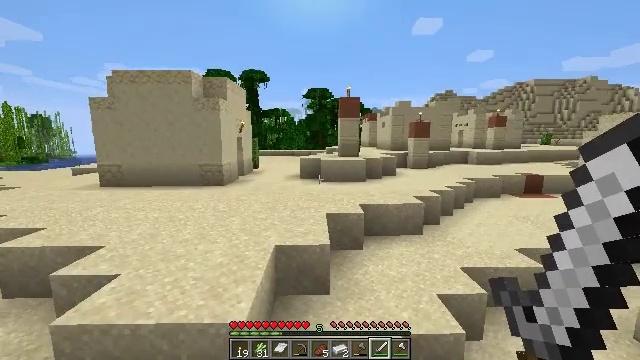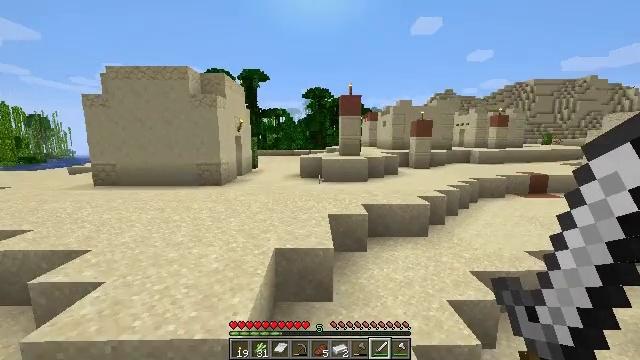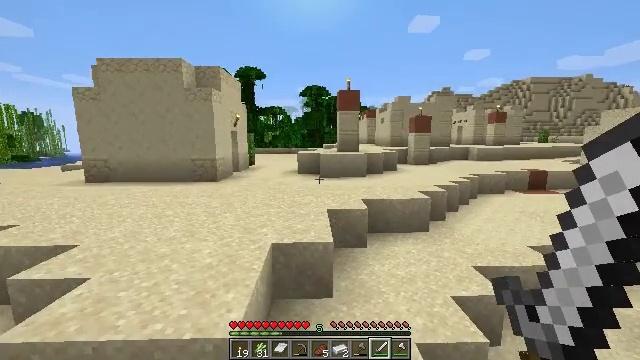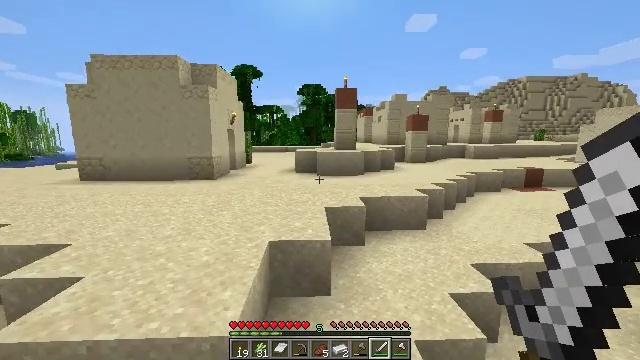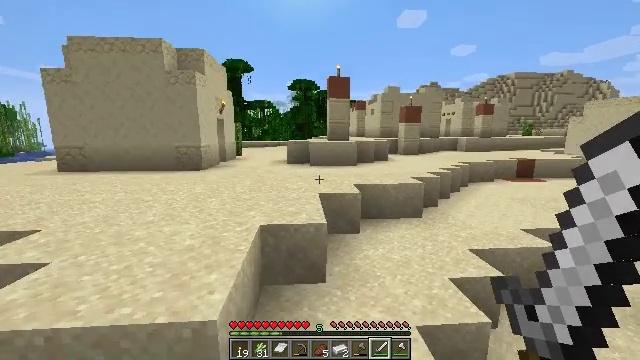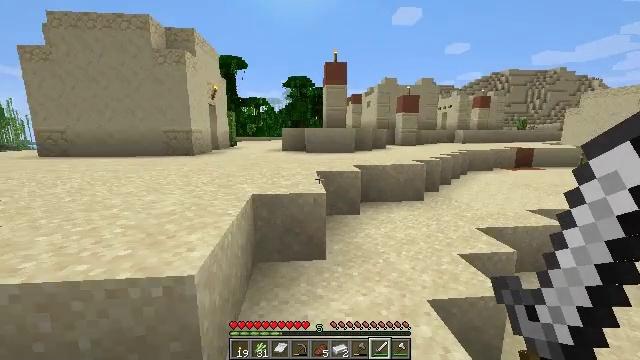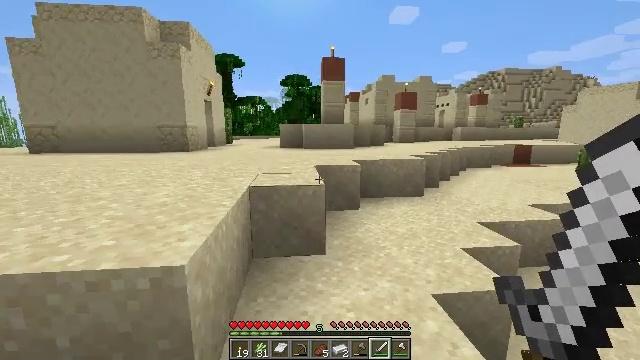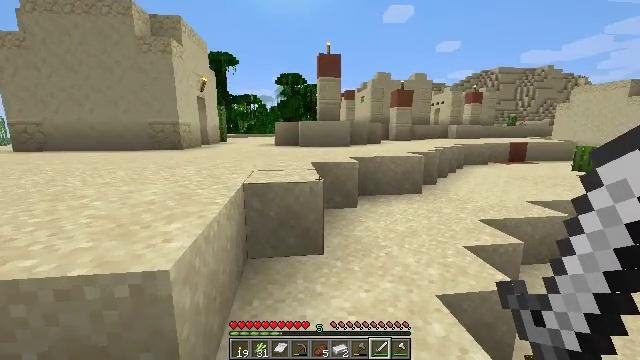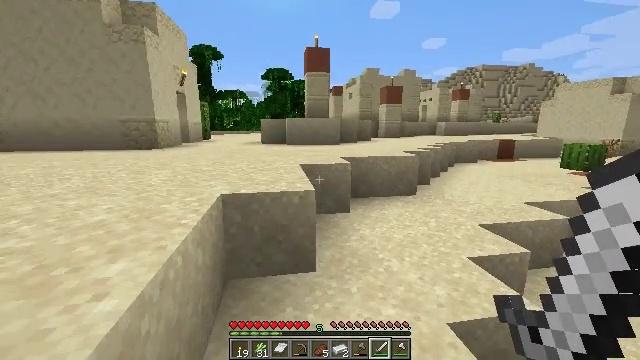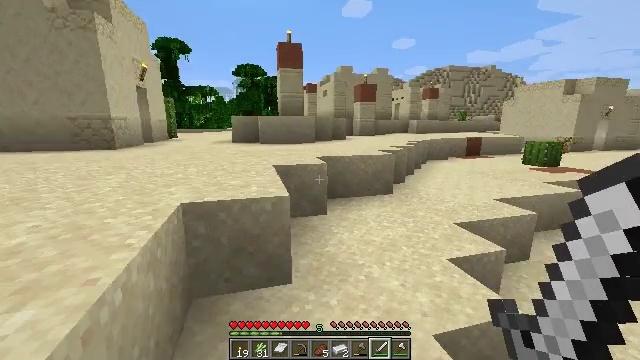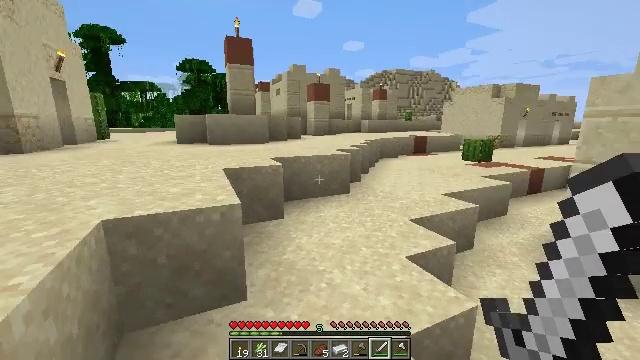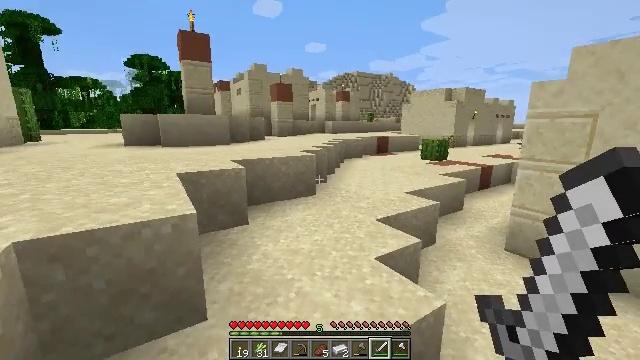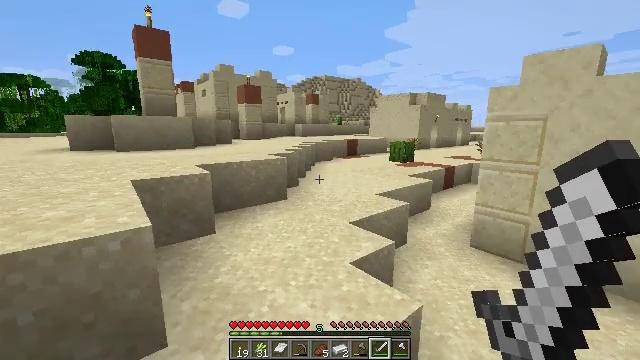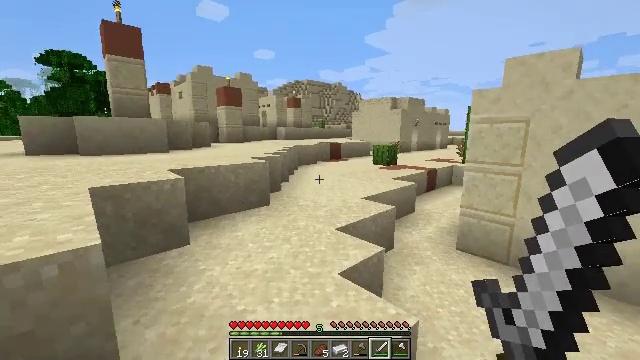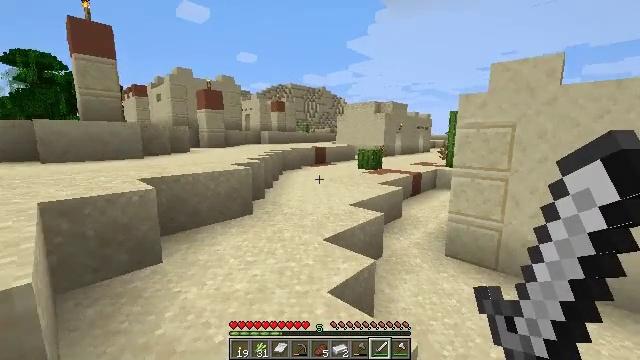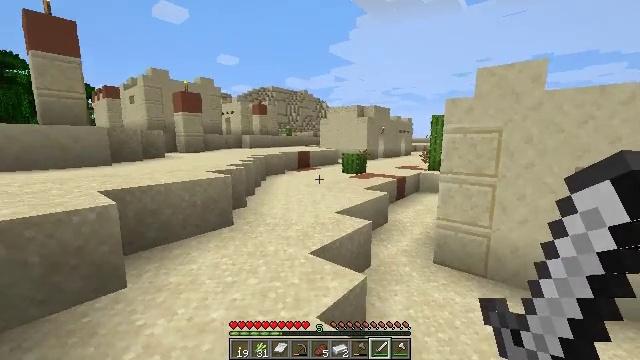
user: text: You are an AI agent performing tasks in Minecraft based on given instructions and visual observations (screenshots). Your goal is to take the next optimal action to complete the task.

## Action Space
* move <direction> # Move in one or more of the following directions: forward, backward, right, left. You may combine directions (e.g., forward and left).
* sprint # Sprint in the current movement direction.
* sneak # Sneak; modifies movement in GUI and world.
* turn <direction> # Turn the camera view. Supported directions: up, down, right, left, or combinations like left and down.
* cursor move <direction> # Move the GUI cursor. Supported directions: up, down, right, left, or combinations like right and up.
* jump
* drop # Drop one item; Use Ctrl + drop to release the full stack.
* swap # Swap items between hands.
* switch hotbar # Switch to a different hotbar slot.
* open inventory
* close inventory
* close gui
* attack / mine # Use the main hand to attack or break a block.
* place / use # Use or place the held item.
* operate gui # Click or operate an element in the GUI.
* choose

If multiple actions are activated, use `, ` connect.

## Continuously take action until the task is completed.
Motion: motion action
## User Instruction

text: Gather the smooth sandstone slab.
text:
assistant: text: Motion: move forward
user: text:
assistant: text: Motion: move forward
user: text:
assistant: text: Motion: move forward
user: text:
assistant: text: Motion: move forward, turn right
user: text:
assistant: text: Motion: move forward, turn right
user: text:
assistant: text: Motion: move forward
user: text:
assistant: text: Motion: move forward, turn right
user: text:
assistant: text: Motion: move forward, turn right
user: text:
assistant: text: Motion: move forward, turn right
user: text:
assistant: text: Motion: move forward, turn right
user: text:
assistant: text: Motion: move forward, turn right
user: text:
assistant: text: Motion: move forward, turn right
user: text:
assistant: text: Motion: move forward, turn right
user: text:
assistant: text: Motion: move forward, turn right and up
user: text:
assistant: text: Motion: move forward, turn right
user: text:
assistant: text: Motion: move forward, turn right
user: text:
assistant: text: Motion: move forward
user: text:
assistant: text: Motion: move forward
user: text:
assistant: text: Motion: move forward
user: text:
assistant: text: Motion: move forward
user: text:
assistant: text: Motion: move forward
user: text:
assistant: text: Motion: move forward
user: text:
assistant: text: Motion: move forward
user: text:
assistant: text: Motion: move forward
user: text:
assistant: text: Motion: move forward
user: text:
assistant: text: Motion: move forward
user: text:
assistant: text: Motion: move forward
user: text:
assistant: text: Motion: move forward
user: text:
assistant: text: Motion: move forward
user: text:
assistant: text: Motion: move forward